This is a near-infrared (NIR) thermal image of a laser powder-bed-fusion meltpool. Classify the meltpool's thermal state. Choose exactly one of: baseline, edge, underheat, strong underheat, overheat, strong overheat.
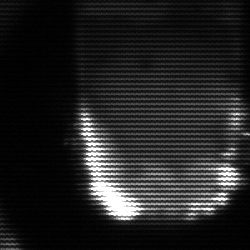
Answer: baseline